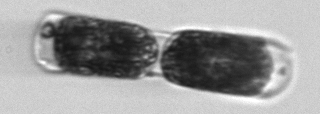
Label: Hemiaulus